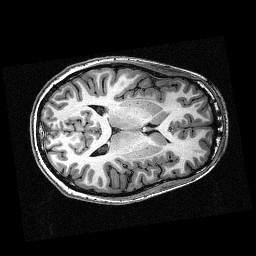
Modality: T1w
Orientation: axial
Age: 19
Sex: female